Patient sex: M
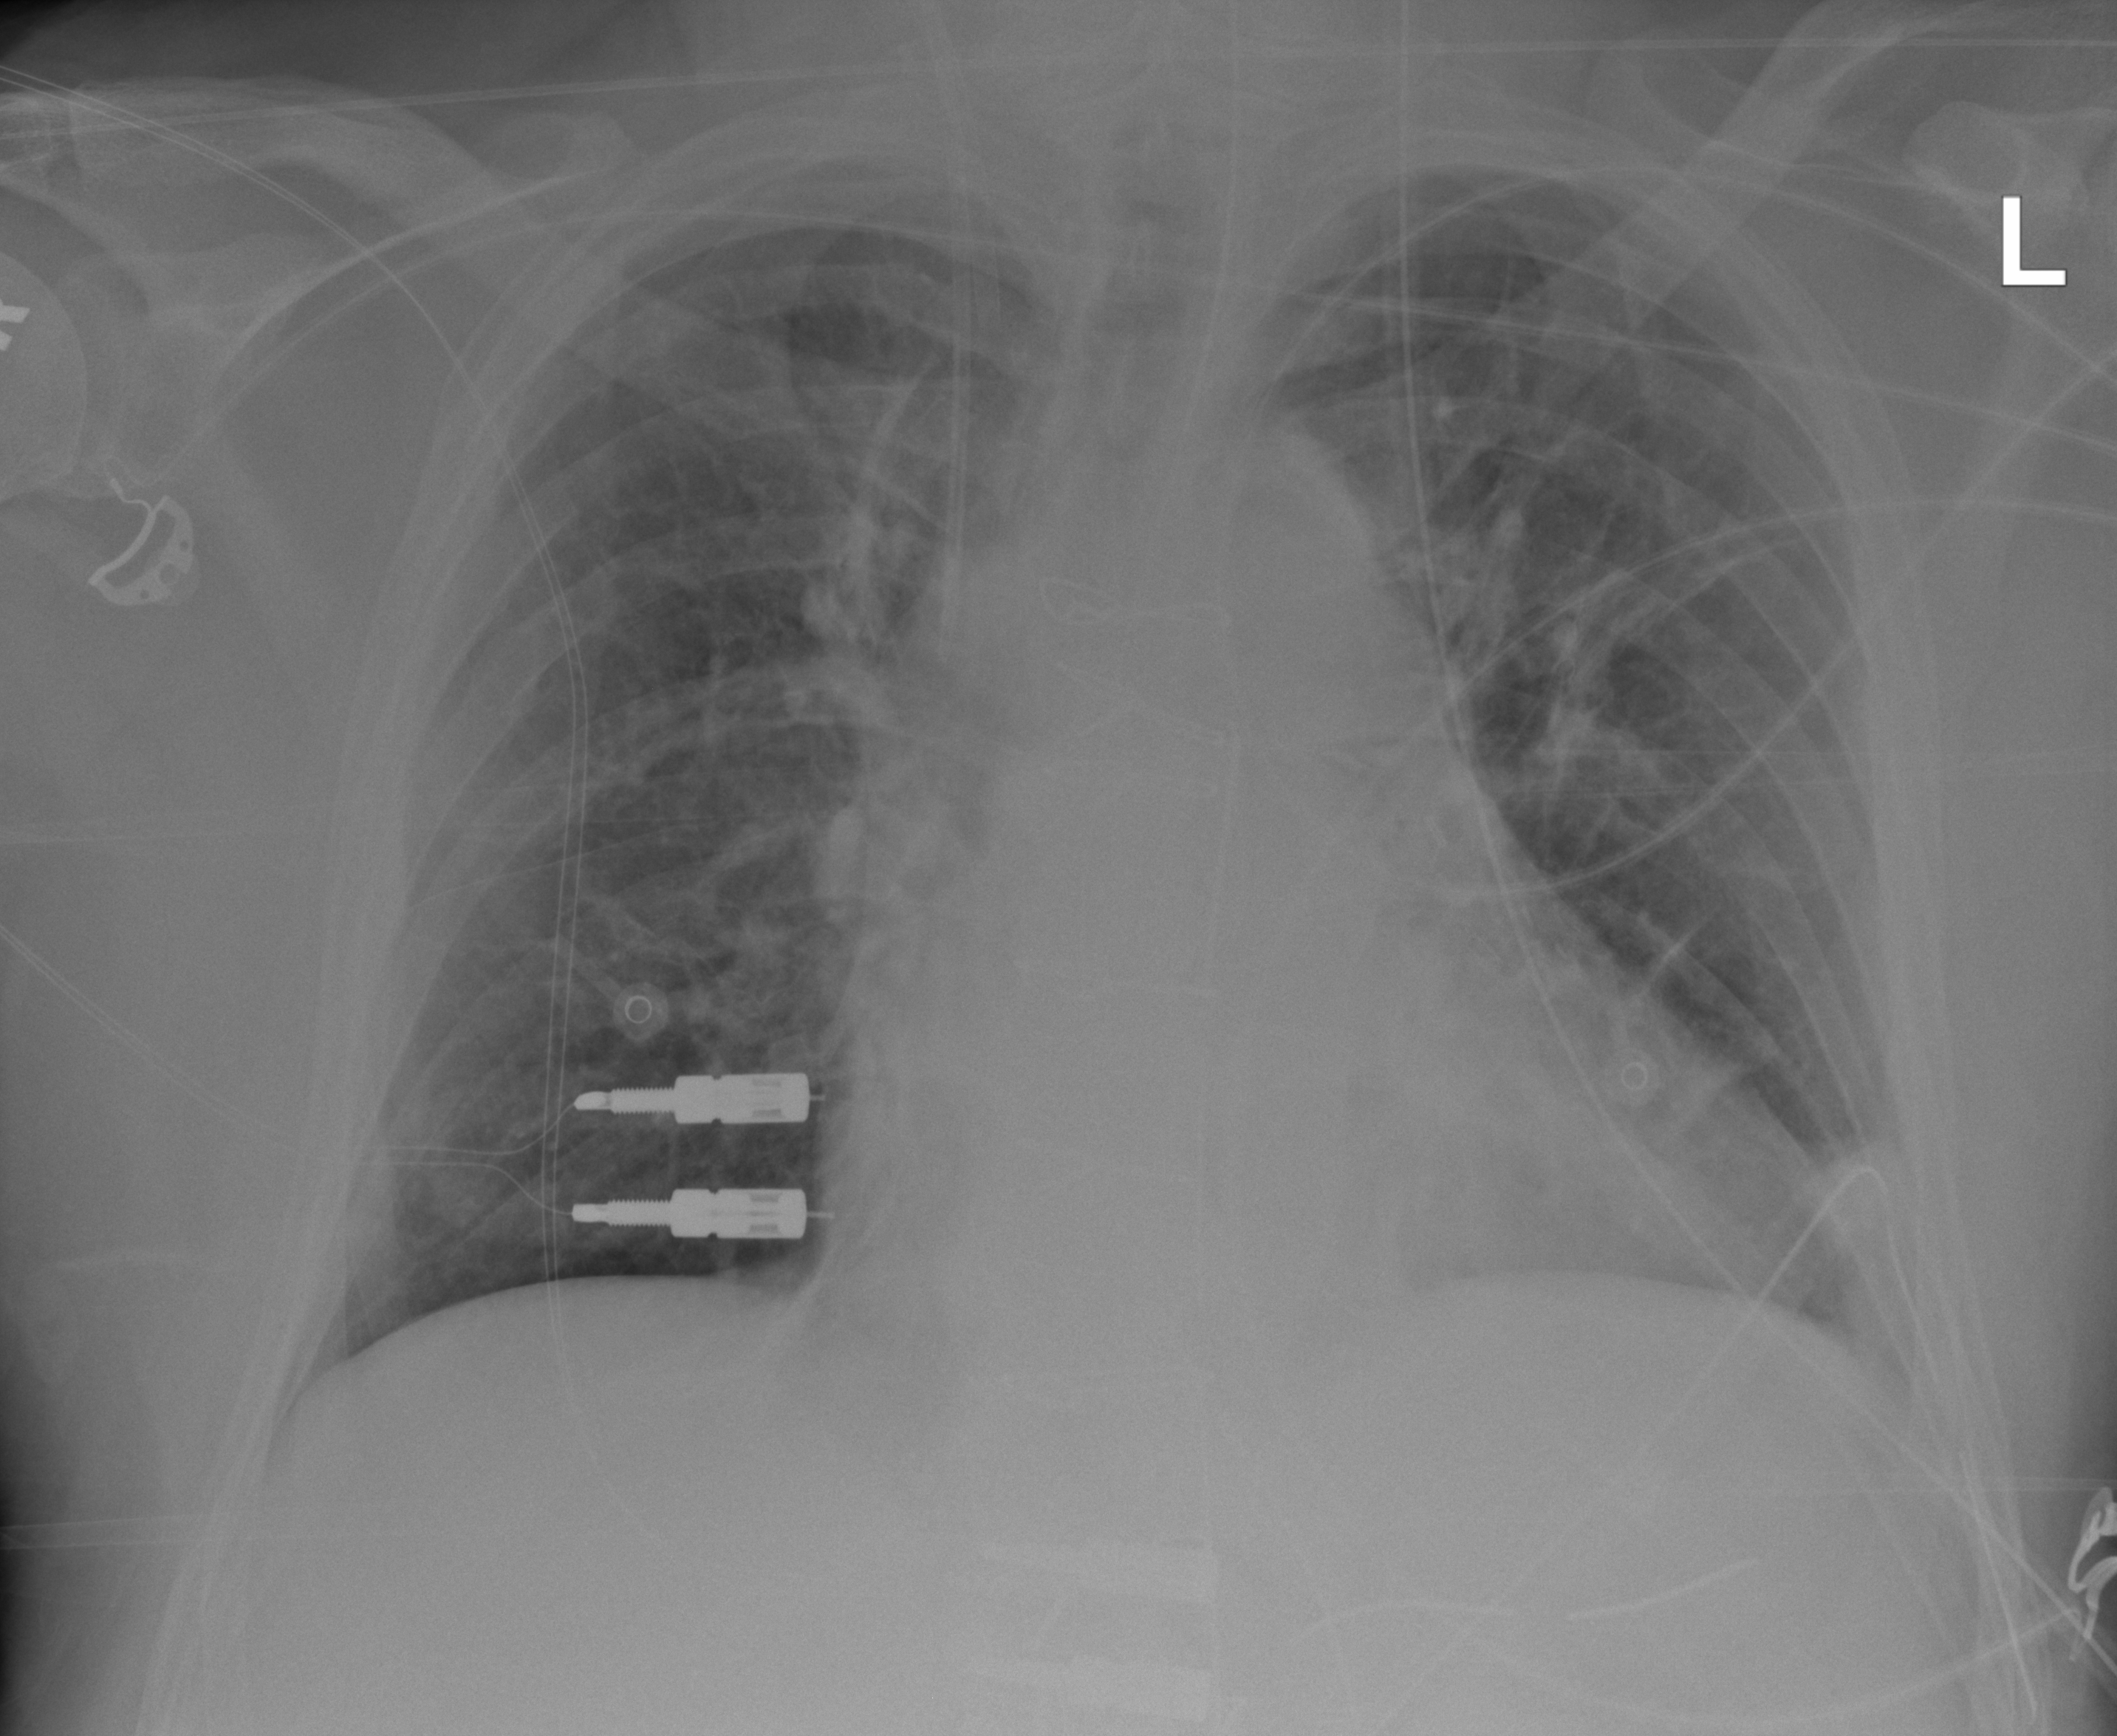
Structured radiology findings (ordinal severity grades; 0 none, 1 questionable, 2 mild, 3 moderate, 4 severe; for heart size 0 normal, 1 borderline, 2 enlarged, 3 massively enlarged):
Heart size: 1
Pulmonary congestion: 0
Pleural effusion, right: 0
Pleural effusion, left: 0
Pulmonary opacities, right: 0
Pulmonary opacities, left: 0
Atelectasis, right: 0
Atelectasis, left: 0